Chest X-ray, PA view. Patient: 65 years old, sex M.
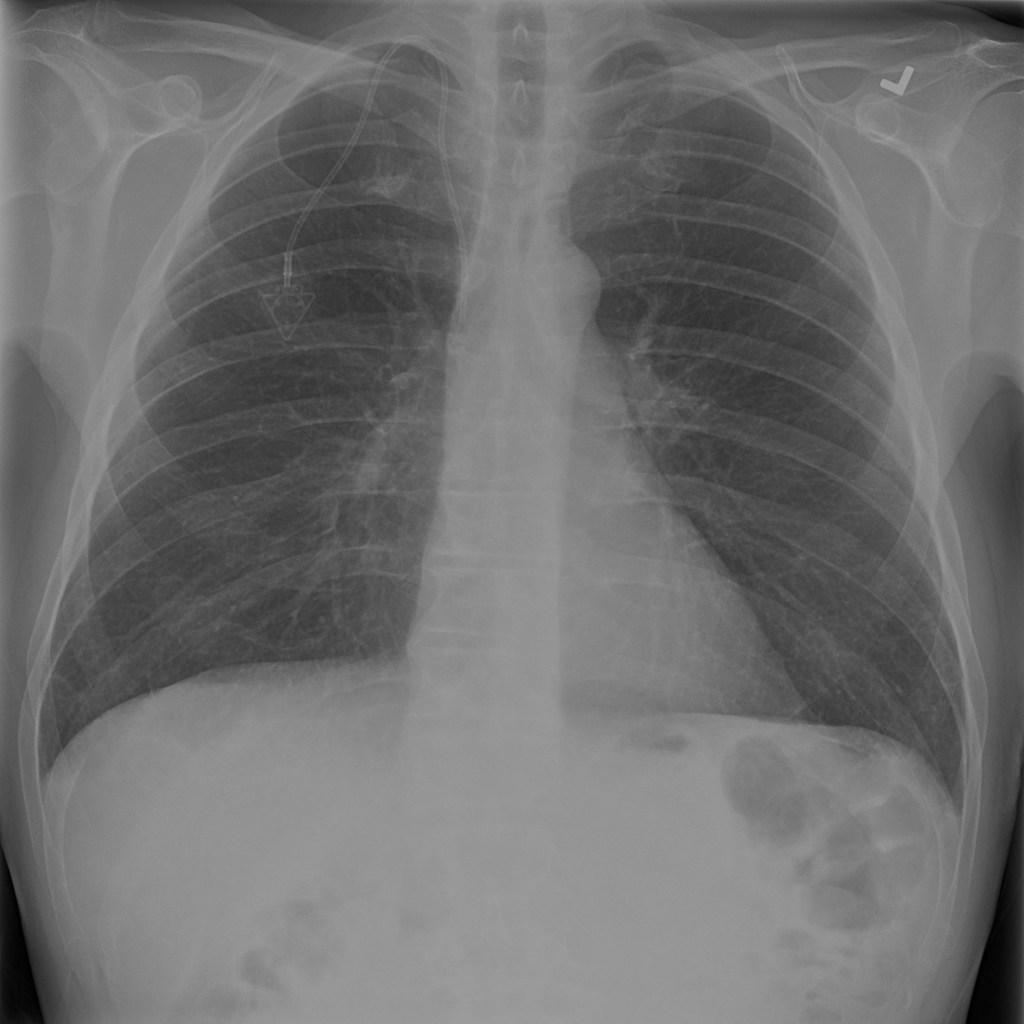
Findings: Fibrosis